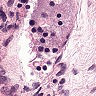
Metastatic tissue present: no